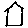
Label: house